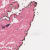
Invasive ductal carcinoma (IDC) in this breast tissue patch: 0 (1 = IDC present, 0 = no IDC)